Field crop: tomato
Growth stage: 1
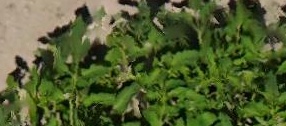
Species: tomato